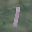
Label: 1